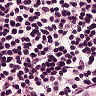
Metastatic tissue present: no